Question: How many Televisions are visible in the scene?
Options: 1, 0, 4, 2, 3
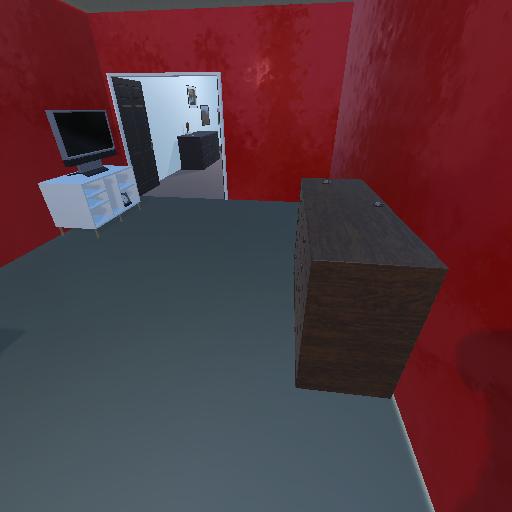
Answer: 1